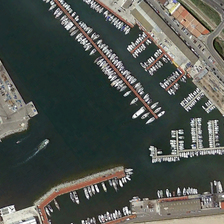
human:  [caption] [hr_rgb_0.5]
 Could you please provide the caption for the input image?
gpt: a large number of white ships were parked around the pier .

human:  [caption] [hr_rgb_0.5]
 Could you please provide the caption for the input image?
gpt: a large number of white ships were parked around the pier .

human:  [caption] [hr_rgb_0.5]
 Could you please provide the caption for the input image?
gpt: there is a wide road around the pier .

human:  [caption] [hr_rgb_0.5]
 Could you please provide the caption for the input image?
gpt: there is a wide road around the pier .

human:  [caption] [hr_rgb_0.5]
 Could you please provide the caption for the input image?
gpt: there is a wide road around the pier .